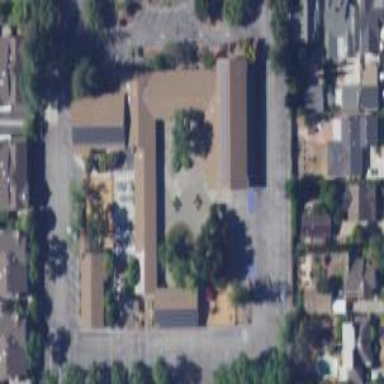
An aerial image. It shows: School.